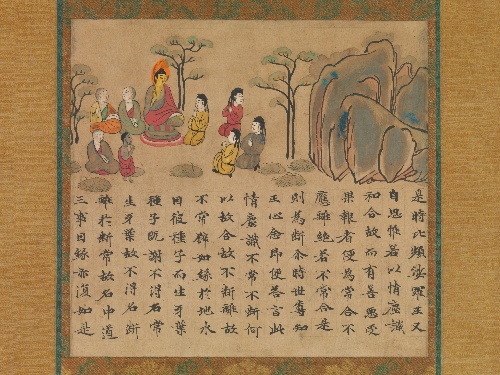
Title: 『過去現在因果経』　断簡|“The Historical Buddha Preaching,” a section from The Illustrated Sutra of Past and Present Karma (Kako genzai inga kyō emaki)
Artist: Unidentified artist
Date: mid-8th century
Object type: Hanging scroll
Classification: Paintings
Medium: Handscroll section mounted as a hanging scroll;  ink and color on paper
Culture: Japan
Period: Nara period (710–794)
Dimensions: Image: 10 1/8 × 10 3/4 in. (25.7 × 27.3 cm)
Overall with mounting: 49 3/16 × 16 3/4 in. (125 × 42.6 cm)
Overall with knobs: 49 3/16 × 17 13/16 in. (125 × 45.3 cm)
Department: Asian Art
Credit line: Purchase, Louis V. Bell, Harris Brisbane Dick, Fletcher, and Rogers Funds and Joseph Pulitzer Bequest; The Vincent Astor Foundation and Mary and James G. Wallach Foundation Gifts, 2016
Accession year: 2016
Repository: Metropolitan Museum of Art, New York, NY
Tags: Men|Buddha